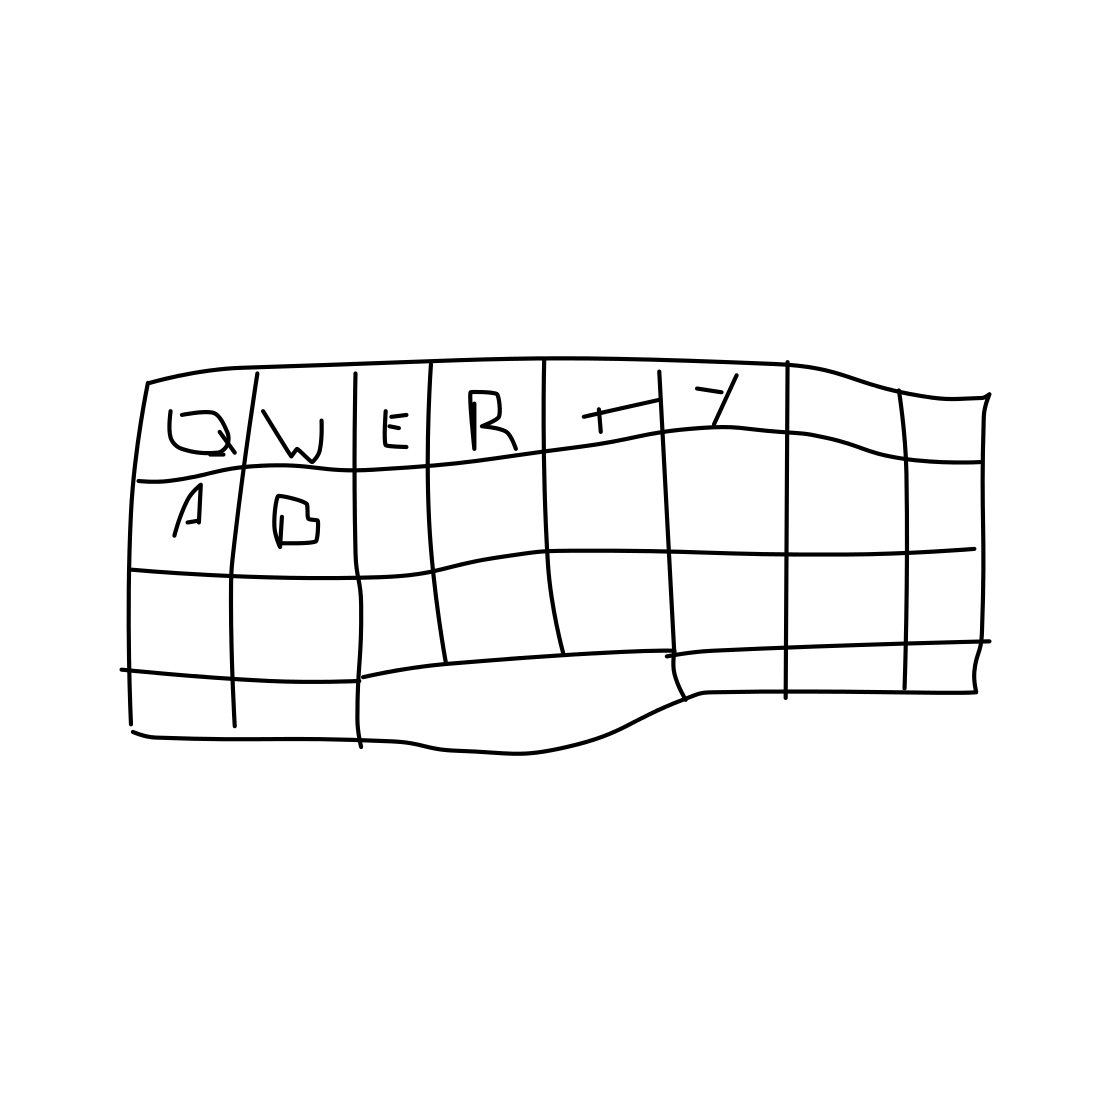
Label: keyboard